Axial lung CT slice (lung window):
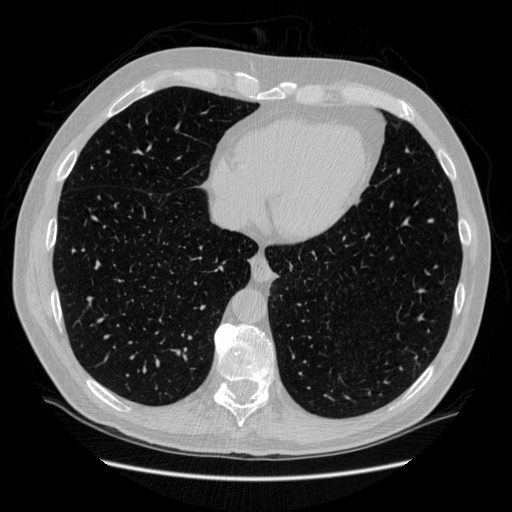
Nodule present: no